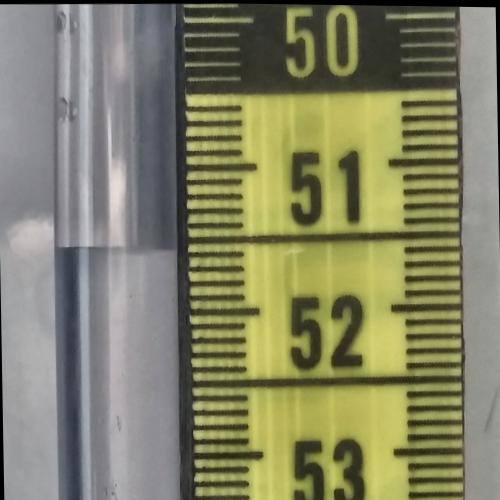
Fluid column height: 51.6 cm